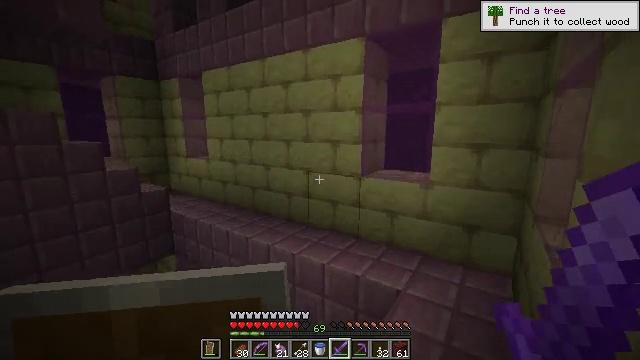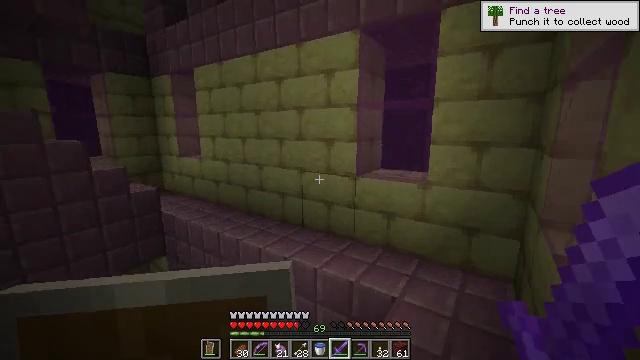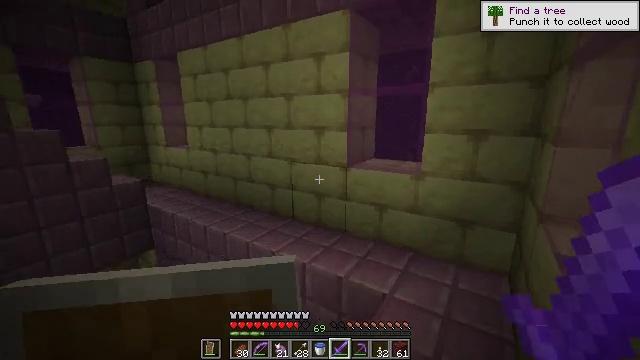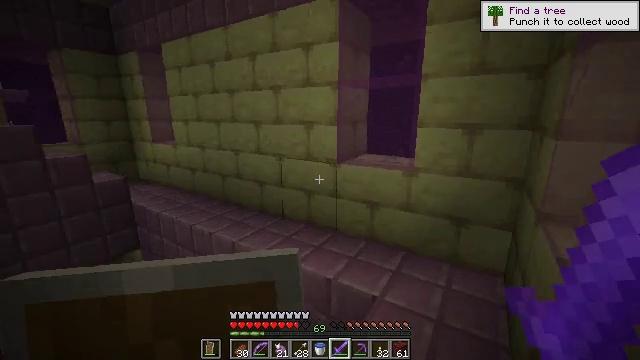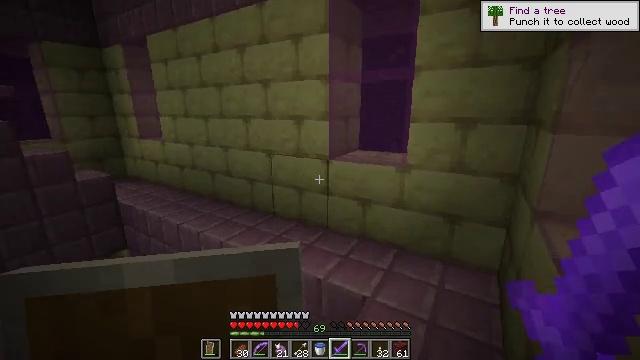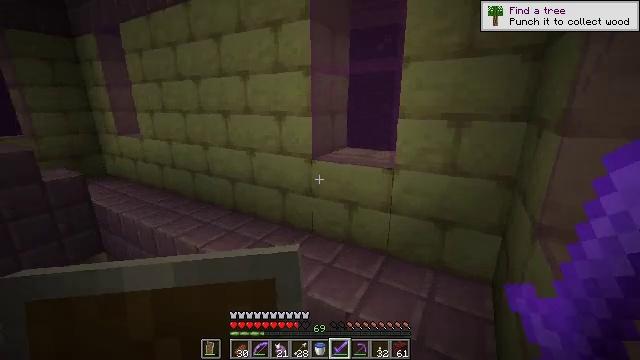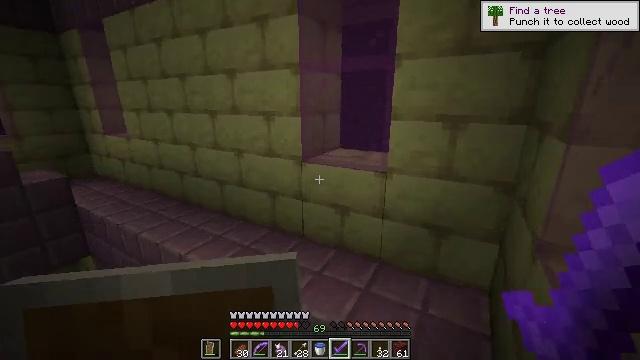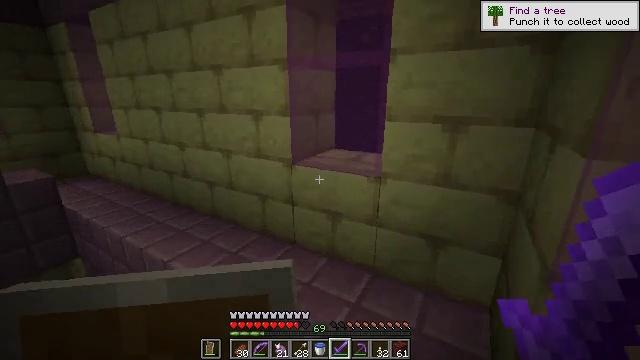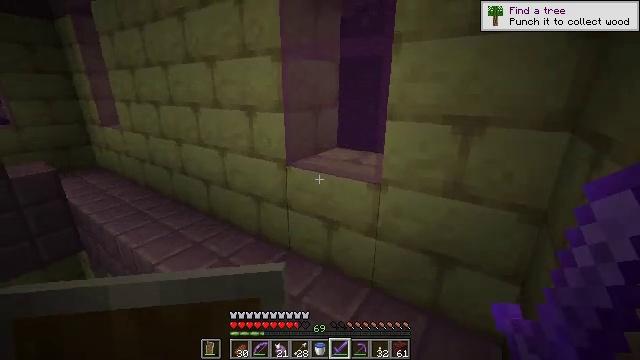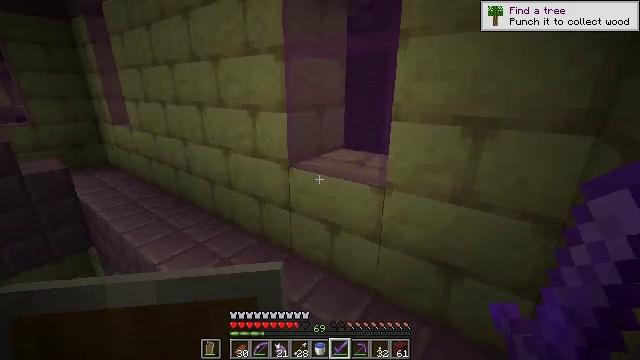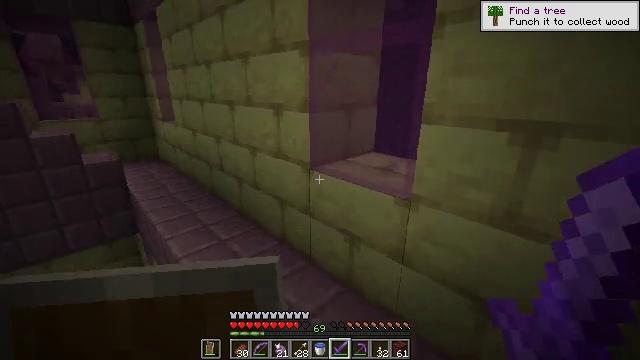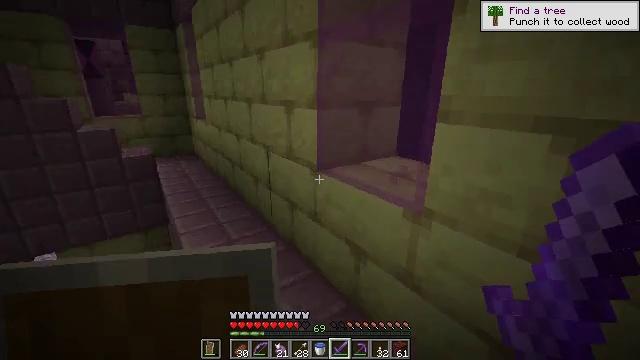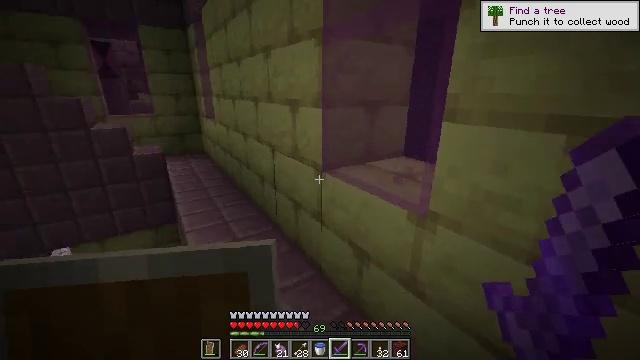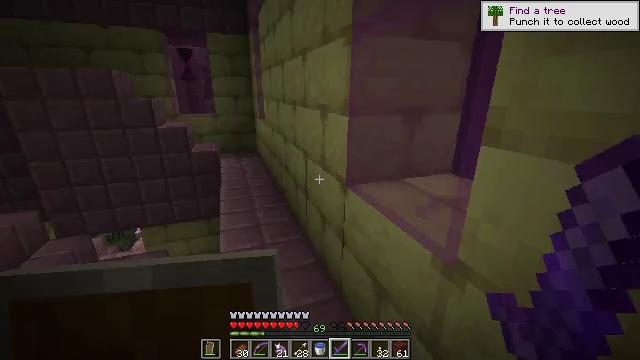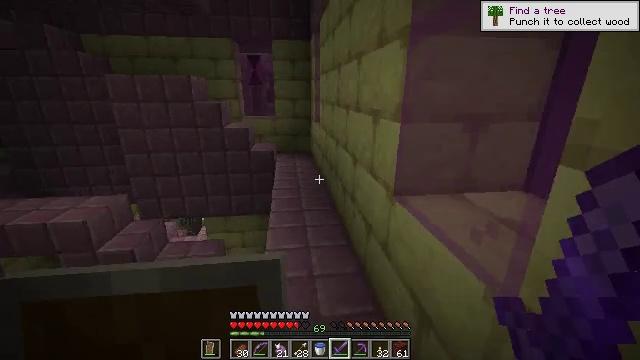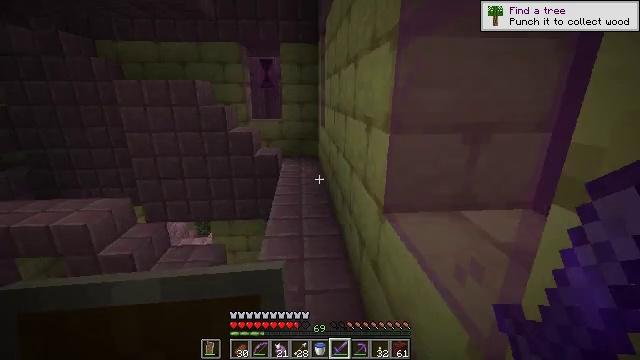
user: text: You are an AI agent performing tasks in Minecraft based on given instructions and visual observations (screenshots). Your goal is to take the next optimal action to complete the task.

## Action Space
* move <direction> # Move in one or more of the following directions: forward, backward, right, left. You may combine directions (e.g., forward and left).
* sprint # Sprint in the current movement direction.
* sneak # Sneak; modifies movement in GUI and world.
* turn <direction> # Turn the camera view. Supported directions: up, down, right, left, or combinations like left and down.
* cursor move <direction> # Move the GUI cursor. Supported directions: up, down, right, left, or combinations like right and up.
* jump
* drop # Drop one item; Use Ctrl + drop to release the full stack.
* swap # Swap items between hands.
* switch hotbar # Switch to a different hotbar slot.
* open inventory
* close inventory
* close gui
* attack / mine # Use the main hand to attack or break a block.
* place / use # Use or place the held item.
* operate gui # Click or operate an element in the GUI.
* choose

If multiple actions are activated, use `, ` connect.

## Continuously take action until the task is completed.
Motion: motion action
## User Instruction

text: Break the purpur block to collect it.
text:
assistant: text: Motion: move forward and move right
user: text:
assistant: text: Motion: move forward and move right, turn down
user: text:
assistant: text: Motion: move forward and move right, turn down
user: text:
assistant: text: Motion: move forward and move right, turn right
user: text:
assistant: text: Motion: move forward and move right, turn down
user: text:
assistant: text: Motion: move forward and move right
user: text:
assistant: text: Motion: move forward and move right
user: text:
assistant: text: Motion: move forward and move right, turn left and down
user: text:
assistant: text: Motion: move forward and move right, turn left
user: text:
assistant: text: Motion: move forward and move right, turn left
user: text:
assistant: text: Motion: move forward and move right, turn left
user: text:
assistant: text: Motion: move forward and move right, turn left
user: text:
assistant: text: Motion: move forward and move right, turn left
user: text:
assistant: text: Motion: move forward and move right, turn left
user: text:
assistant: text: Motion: move forward and move right, turn left
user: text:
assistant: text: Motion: move forward
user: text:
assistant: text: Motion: move forward
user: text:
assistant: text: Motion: move forward
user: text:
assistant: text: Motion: move forward, turn left
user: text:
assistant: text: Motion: move forward, turn left
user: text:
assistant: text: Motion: move forward, turn left
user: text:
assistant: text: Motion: move forward, turn left
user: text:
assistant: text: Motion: move forward, turn left
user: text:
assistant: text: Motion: move forward
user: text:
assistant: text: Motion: move forward
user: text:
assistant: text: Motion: move forward
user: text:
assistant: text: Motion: move forward
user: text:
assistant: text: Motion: move forward
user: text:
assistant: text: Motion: move forward
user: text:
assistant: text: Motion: move forward